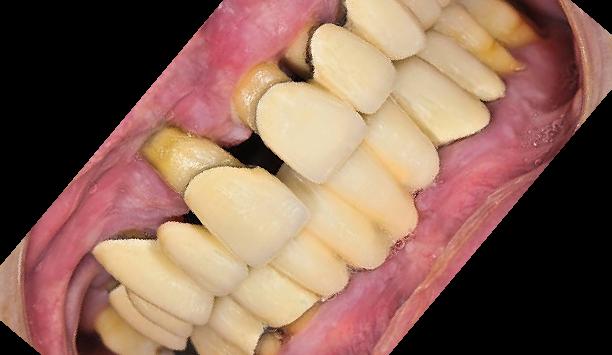
Condition: Gingivitis